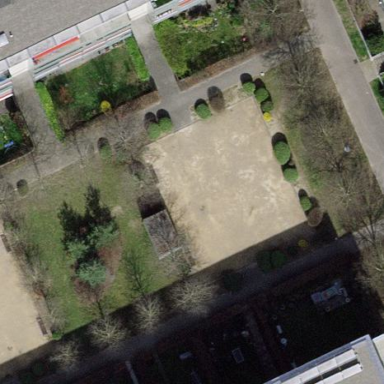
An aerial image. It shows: Park.